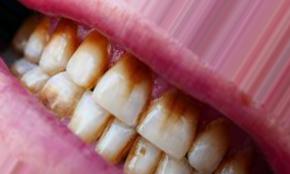
Condition: Tooth Discoloration